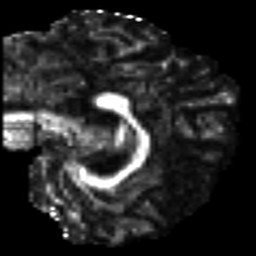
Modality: FA
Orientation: sagittal
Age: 24
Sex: male
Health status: ill
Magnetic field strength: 3 T
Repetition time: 9 s
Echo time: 0.093 s